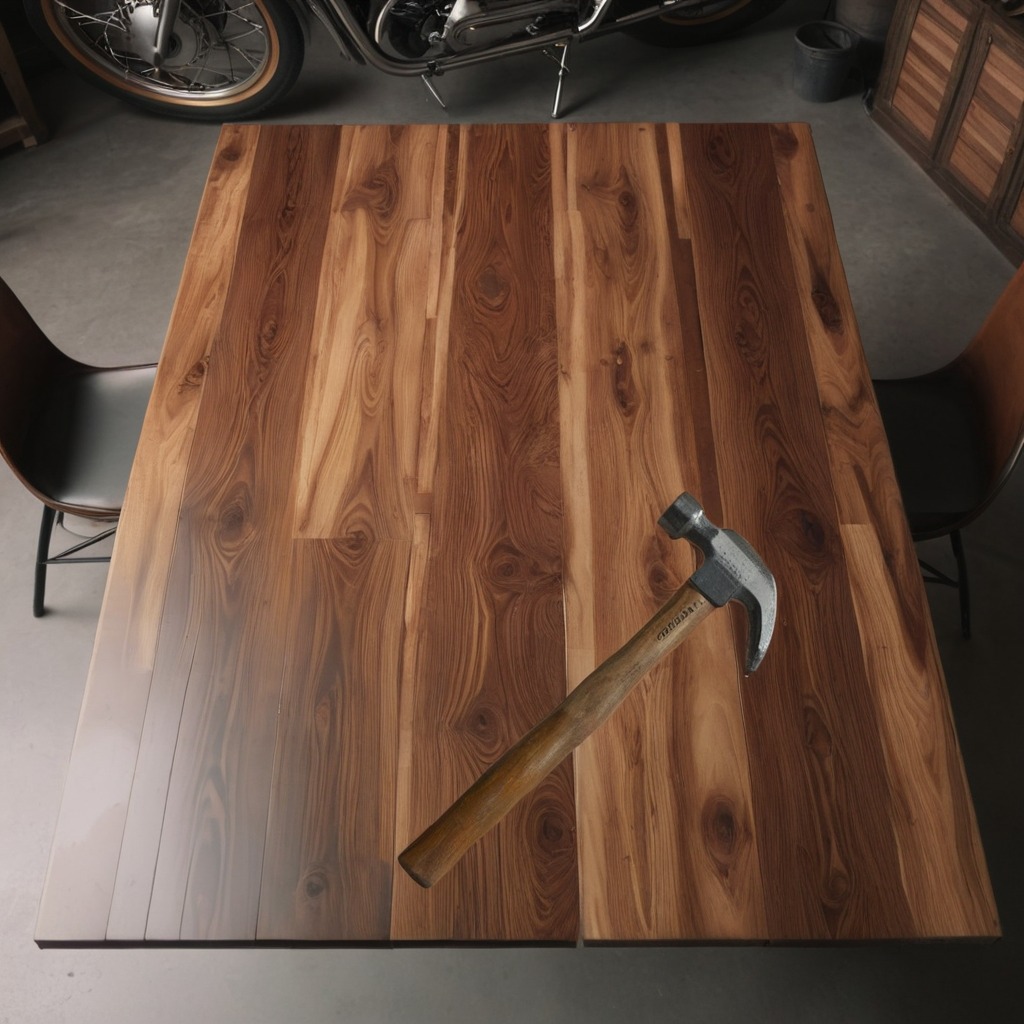
A hammer is lying on the wooden table.